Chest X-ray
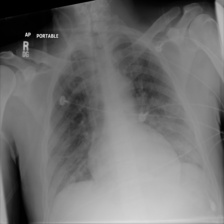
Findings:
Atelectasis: negative
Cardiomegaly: negative
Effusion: negative
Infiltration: positive
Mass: negative
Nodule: negative
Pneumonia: negative
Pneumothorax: negative
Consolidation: negative
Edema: negative
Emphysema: negative
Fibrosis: negative
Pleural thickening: negative
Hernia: negative